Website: macys
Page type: customer-info-address
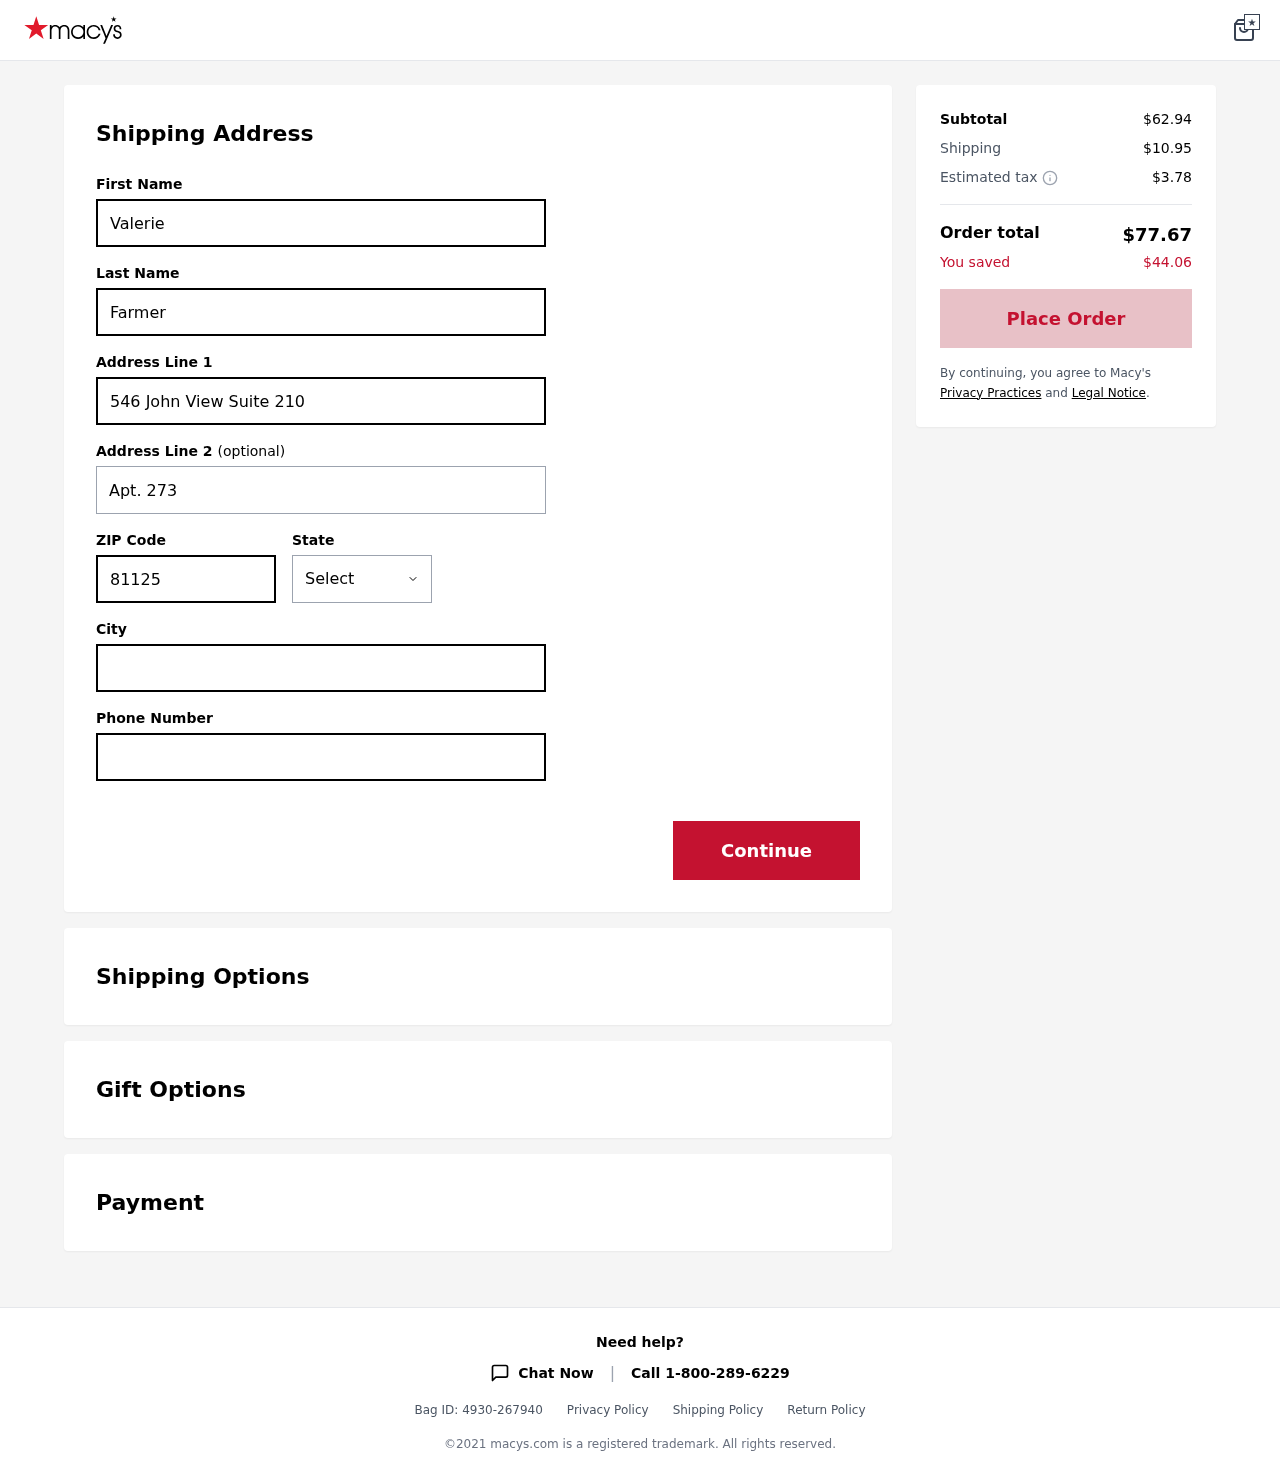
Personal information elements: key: PII_CITY
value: South Janetton
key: PII_FIRSTNAME
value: Valerie
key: PII_LASTNAME
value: Farmer
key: PII_PHONE
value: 6855421662
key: PII_POSTCODE
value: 81125
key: PII_STATE
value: MP
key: PII_STREET
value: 546 John View Suite 210
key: PII_STREET2
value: Apt. 273
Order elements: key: ORDER_SUBTOTAL
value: $62.94
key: ORDER_SHIPPING_COST
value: $10.95
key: ORDER_TAX
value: $3.78
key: ORDER_TOTAL
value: $77.67
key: ORDER_SAVINGS
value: $44.06